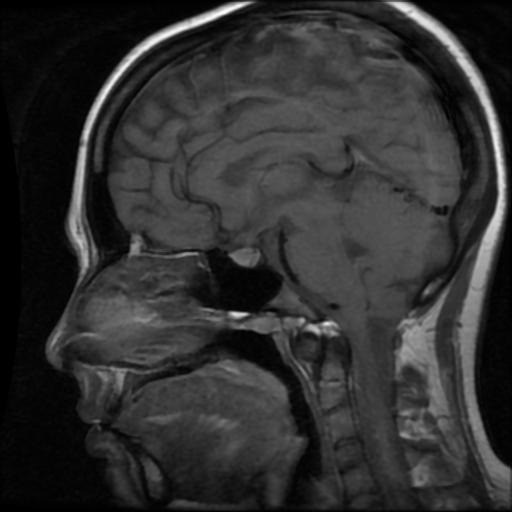
Label: pituitary